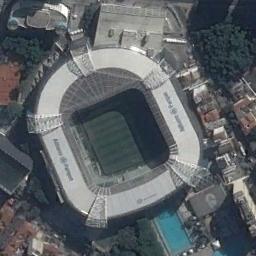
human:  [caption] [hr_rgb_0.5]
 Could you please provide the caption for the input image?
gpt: The square gymnasium is enclosed in the middle of a residential area next to the trees and the swimming pool .

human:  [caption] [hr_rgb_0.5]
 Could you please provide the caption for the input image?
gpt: Many buildings are next to the stadium .

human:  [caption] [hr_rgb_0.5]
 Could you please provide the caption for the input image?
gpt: The stadium looks like a turtle , With a white roof on each side .

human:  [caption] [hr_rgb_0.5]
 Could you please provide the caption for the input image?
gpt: The stadium is next to some buildings and trees .

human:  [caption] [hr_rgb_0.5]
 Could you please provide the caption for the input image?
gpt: There are some buildings and green trees beside the stadium .